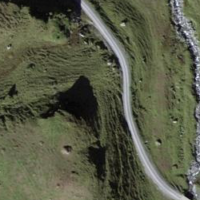
EUNIS habitat code: 23
Species observed at this site:
Arnica montana